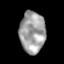
Tissue: skin
Cell type: Epithelial cells
Senescence score: 0.2369
Nuclear area (px): 1041
Mean DAPI intensity: 160.368